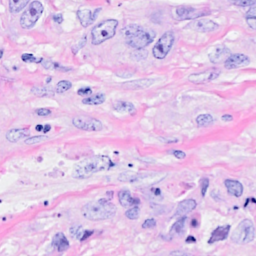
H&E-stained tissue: Breast